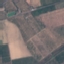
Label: PermanentCrop